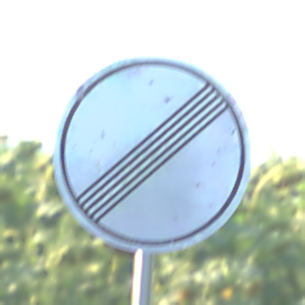
Verkehrszeichen: EndeSaemtlicherBegrenzungen
Umgebung: Outdoor, RoadRail
Tageszeit: MorningAfternoon
Wetter: Clear
Licht: Natural
Jahreszeit: NotSpecified
Kontrast: HighContrast